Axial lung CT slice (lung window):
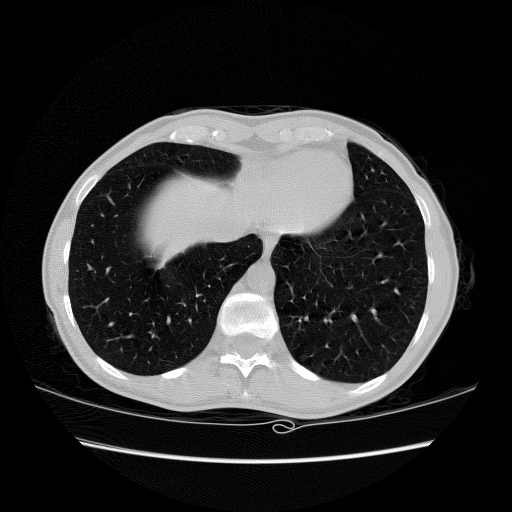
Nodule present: no